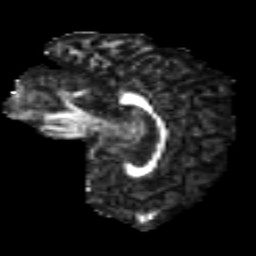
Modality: FA
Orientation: sagittal
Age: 20
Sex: male
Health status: ill
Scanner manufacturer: ge
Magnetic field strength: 3 T
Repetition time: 6.776 s
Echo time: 0.0794 s